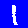
Digit: 1